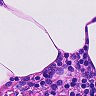
Metastatic tissue present: no